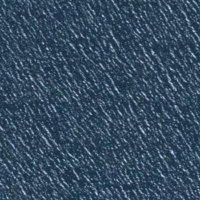
EUNIS habitat code: 14
Species observed at this site:
Aster alpinus